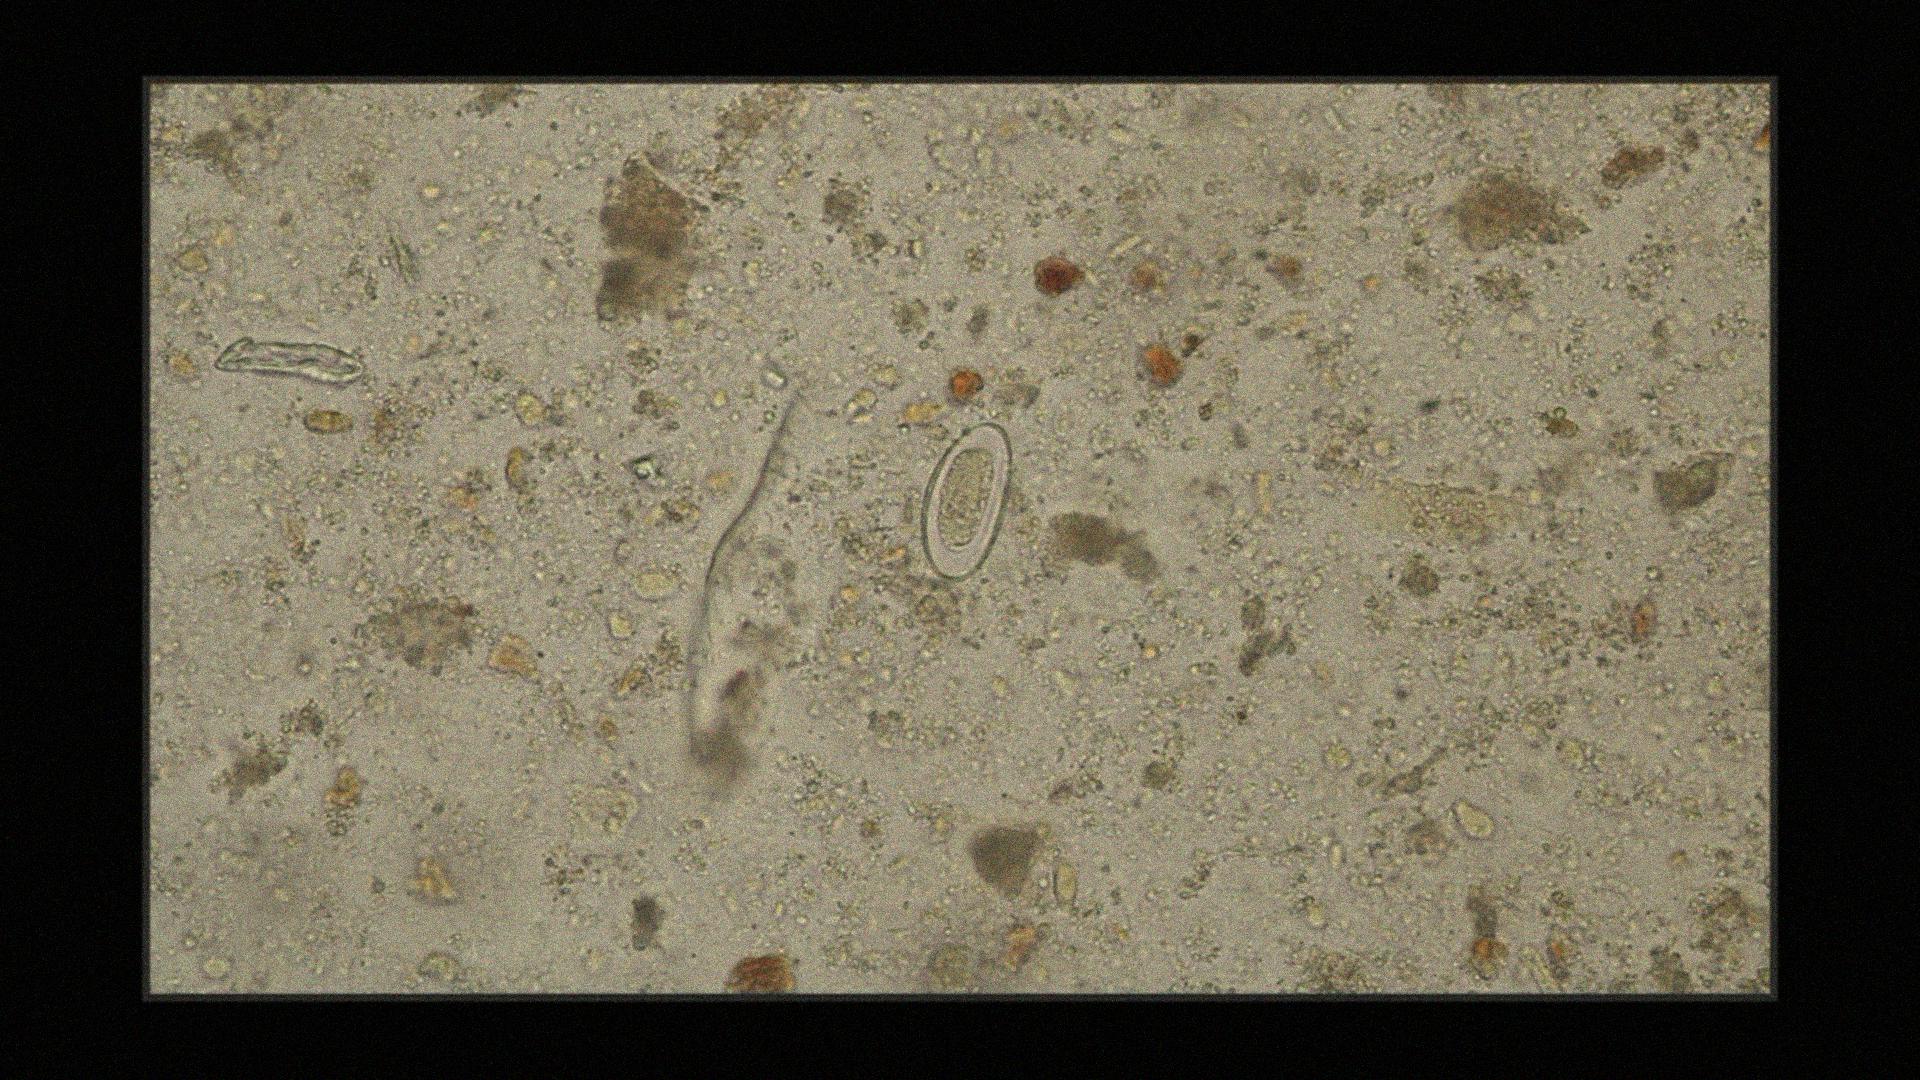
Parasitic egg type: Enterobius vermicularis